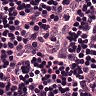
Metastatic tissue present: no